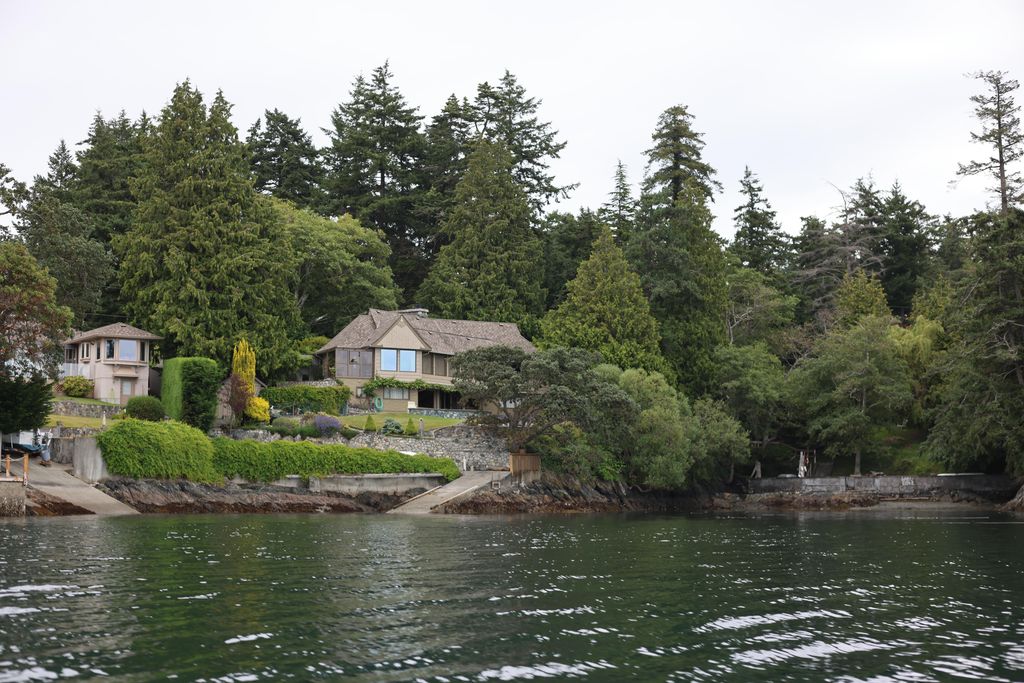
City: victoria